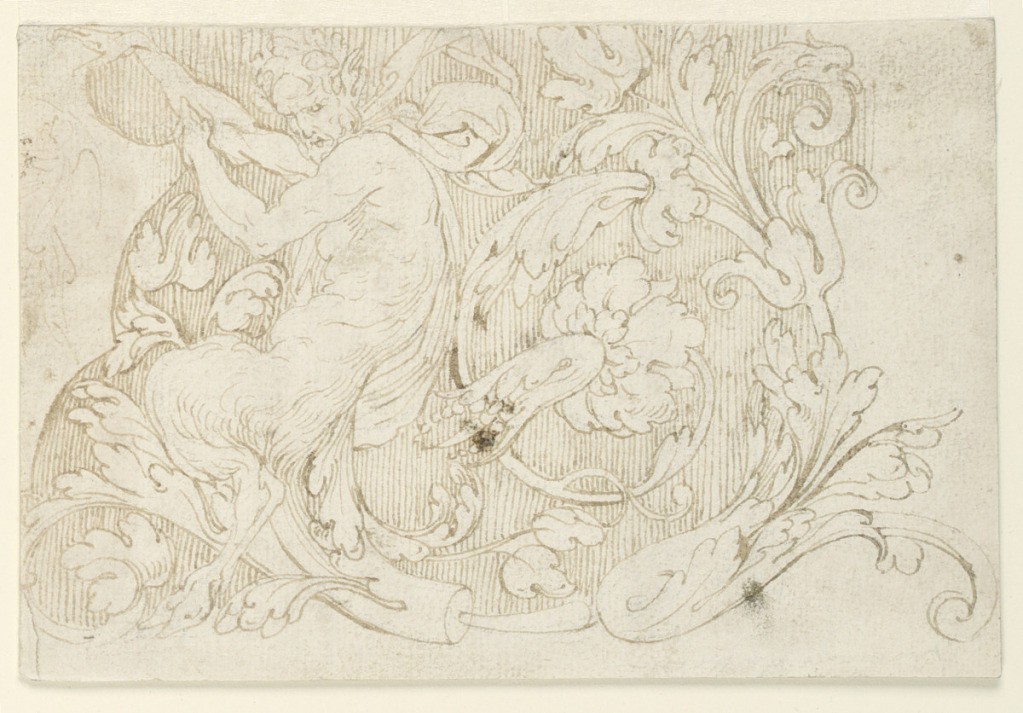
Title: Design for a Detail of an Arabesque Frieze
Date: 1750–1800
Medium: Pen and brown ink on cream paper
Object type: Drawing
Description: A detail of a decorative arabesque consisting of curving leaves and a central flower. A satyr on the left supports an escutcheon, which is only partially seen.